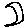
Label: moon